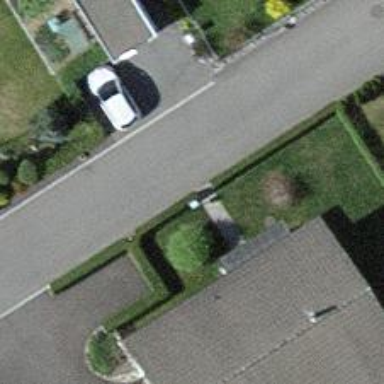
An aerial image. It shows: Hedge acting as barrier.